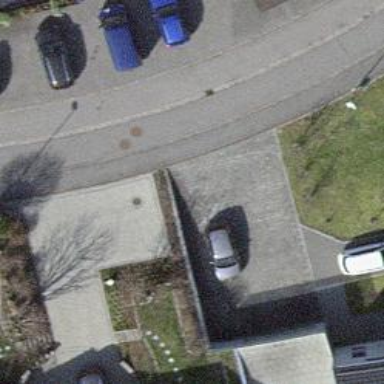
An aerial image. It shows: Asphalt footway with unmarked crossing.